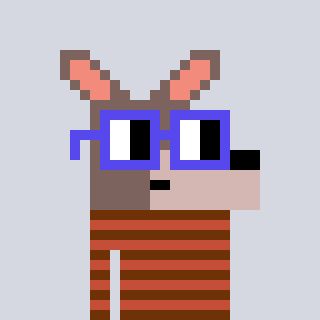
a pixel art character with square blue glasses, a kangaroo-shaped head and a rust-colored body on a cool background